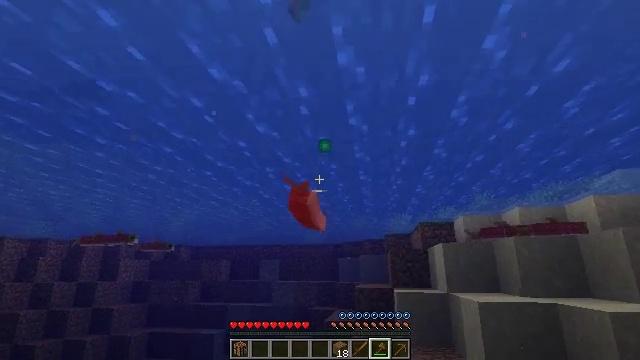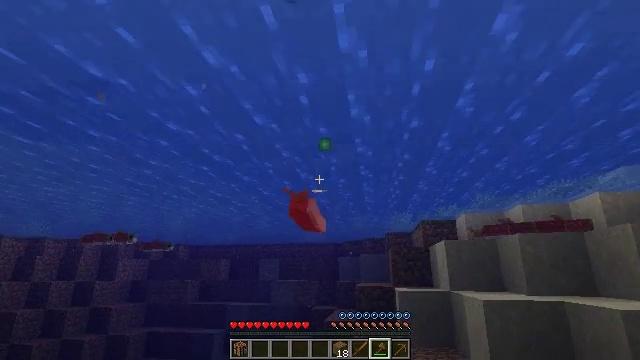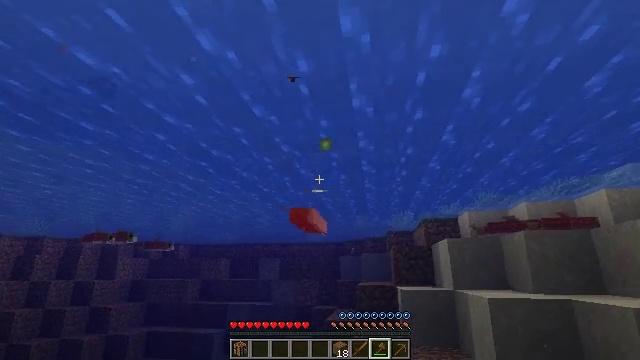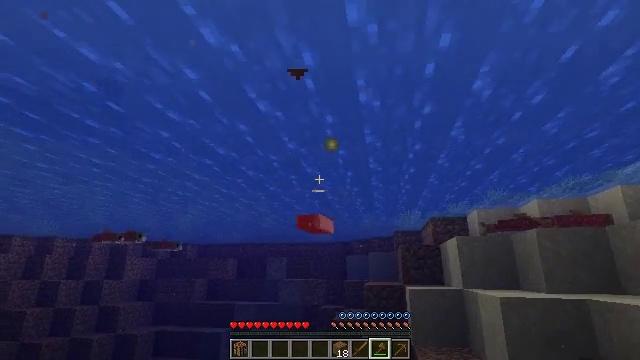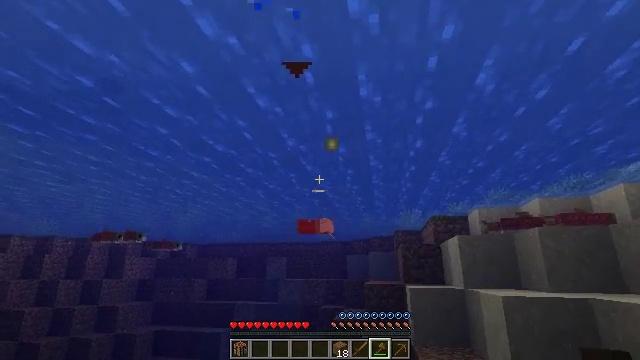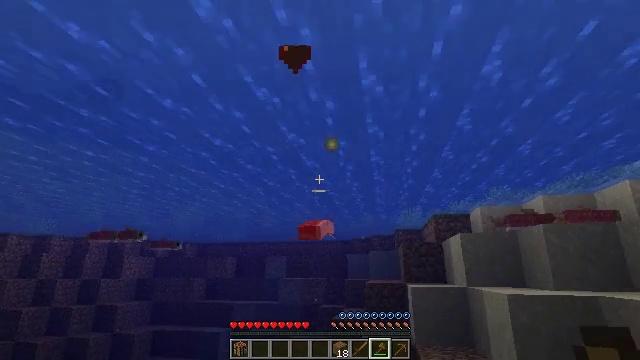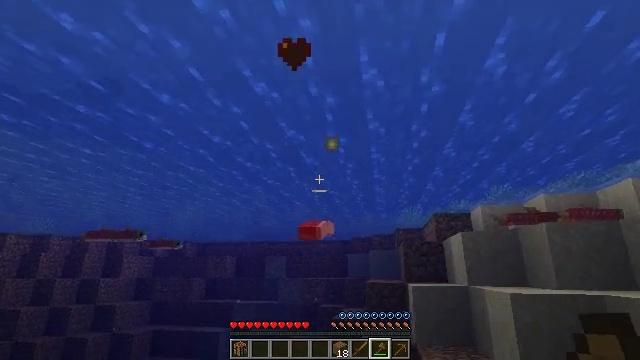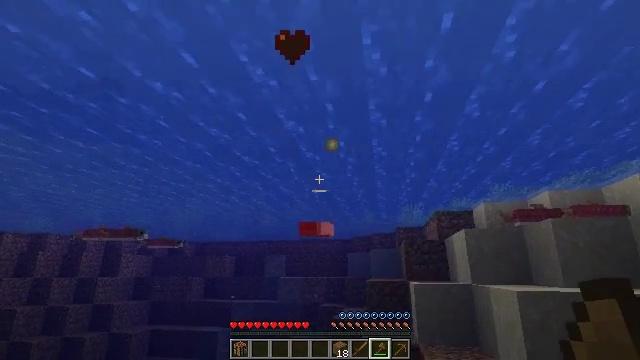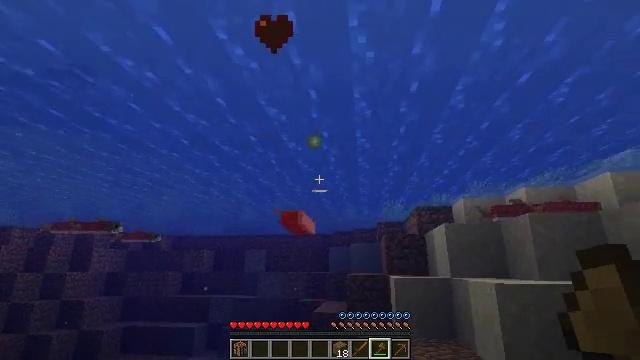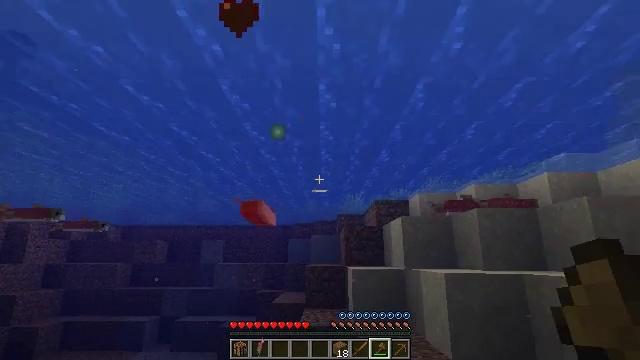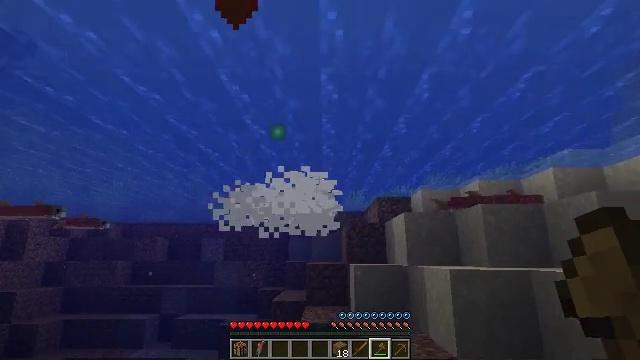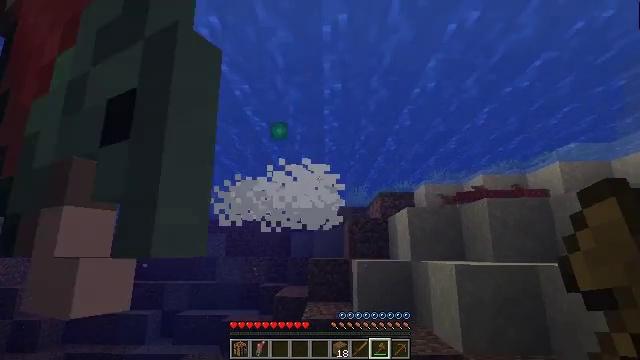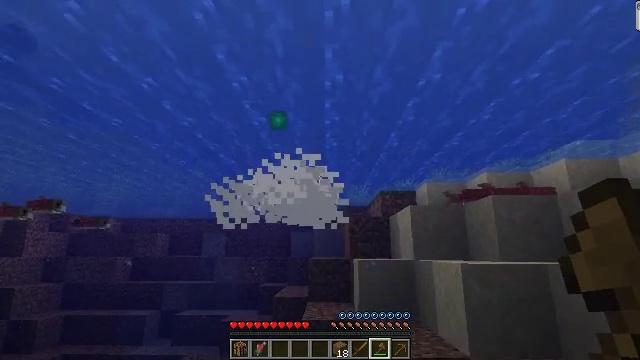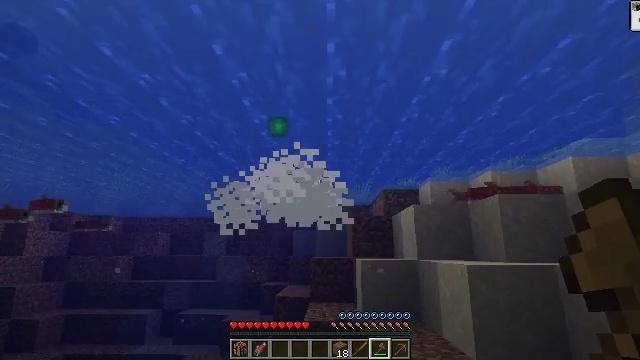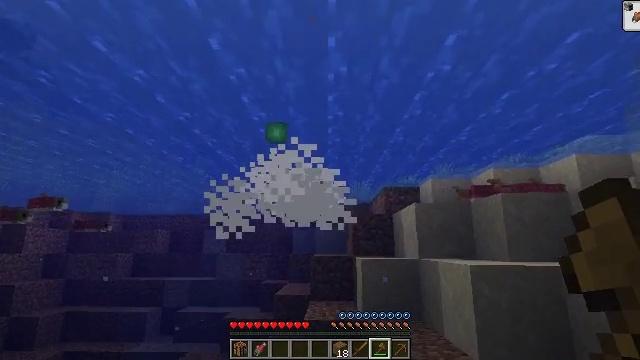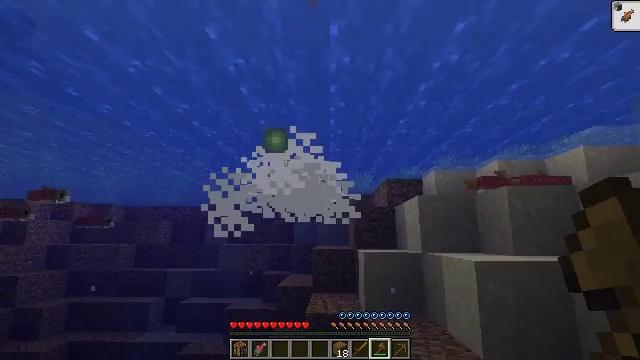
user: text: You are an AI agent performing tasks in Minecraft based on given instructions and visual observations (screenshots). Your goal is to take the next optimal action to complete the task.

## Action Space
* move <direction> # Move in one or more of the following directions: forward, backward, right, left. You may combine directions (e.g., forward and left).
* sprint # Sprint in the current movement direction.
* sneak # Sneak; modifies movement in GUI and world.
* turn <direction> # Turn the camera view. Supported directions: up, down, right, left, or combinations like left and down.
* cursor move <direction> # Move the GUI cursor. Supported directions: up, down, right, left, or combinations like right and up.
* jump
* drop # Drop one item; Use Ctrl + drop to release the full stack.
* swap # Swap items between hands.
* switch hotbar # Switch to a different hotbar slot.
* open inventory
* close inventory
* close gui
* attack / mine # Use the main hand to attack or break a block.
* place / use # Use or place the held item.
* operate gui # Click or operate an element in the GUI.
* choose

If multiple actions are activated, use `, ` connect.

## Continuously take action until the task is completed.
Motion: motion action
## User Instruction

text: Hunt fish.
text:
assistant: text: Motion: move forward
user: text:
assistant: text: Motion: move forward
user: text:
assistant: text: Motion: move forward, turn left
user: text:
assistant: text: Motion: move forward
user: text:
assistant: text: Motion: move forward
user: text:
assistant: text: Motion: move forward
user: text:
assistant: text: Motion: move forward
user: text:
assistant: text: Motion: move forward, turn right
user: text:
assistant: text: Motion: move forward, turn right and down
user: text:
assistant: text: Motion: move forward
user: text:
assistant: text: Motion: move forward
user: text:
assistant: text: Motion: move forward, jump
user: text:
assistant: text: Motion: move forward, jump
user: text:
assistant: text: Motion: move forward, jump
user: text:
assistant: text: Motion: move forward, turn down, jump
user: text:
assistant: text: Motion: move forward, jump
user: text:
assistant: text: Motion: move forward, jump
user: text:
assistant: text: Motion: move forward, turn left and down, jump
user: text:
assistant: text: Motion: move forward, turn left and down, jump
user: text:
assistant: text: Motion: move forward
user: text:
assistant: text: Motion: move forward, turn down
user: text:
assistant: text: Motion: move forward, turn right and down
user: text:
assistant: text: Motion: move forward, turn right and down
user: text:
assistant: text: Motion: move forward, turn right
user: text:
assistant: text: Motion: move forward, turn right
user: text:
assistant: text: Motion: move forward, turn right
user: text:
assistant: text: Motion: move forward
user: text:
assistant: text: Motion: move forward
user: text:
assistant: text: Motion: move forward, turn right
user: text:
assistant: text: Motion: move forward, turn right